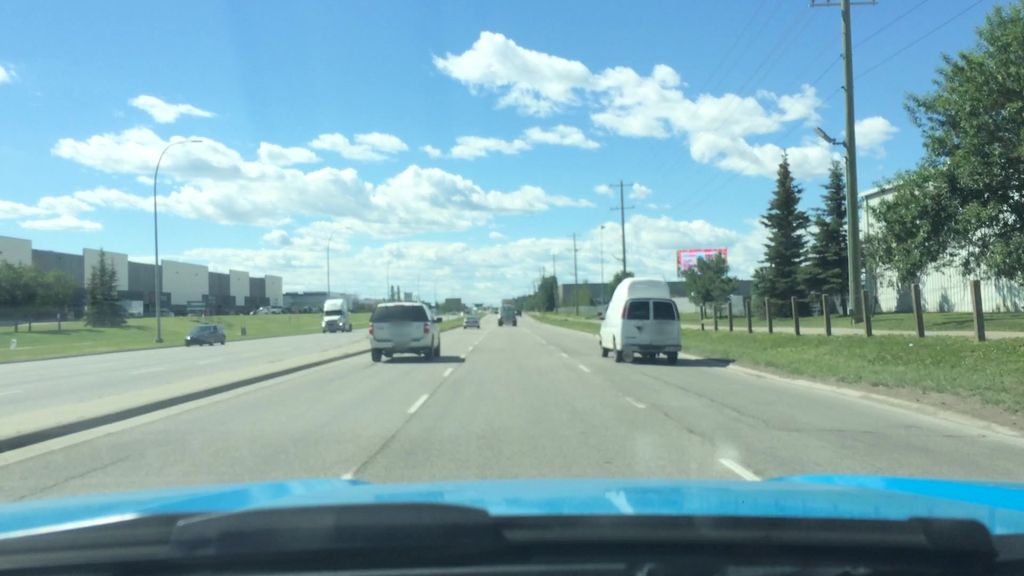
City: calgary